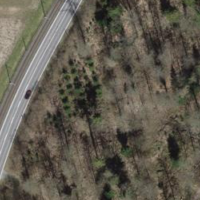
EUNIS habitat code: 41
Species observed at this site:
Lathraea squamaria